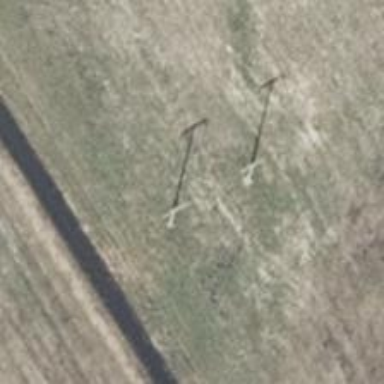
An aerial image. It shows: Power pole.